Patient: sex M, age 65
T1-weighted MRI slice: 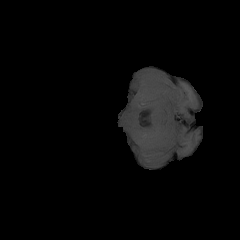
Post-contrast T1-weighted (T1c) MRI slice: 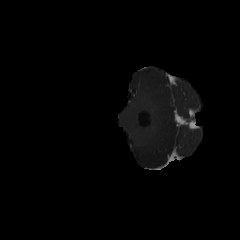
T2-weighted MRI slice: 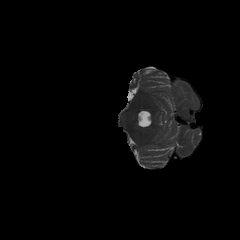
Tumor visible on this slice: yes
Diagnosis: Glioblastoma, IDH-wildtype
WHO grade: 4